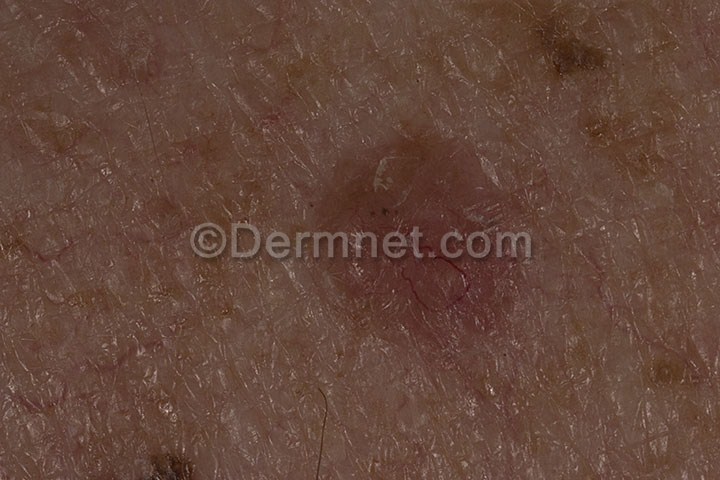
Disease: Actinic Keratosis Basal Cell Carcinoma and other Malignant Lesions